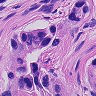
Metastatic tissue present: yes